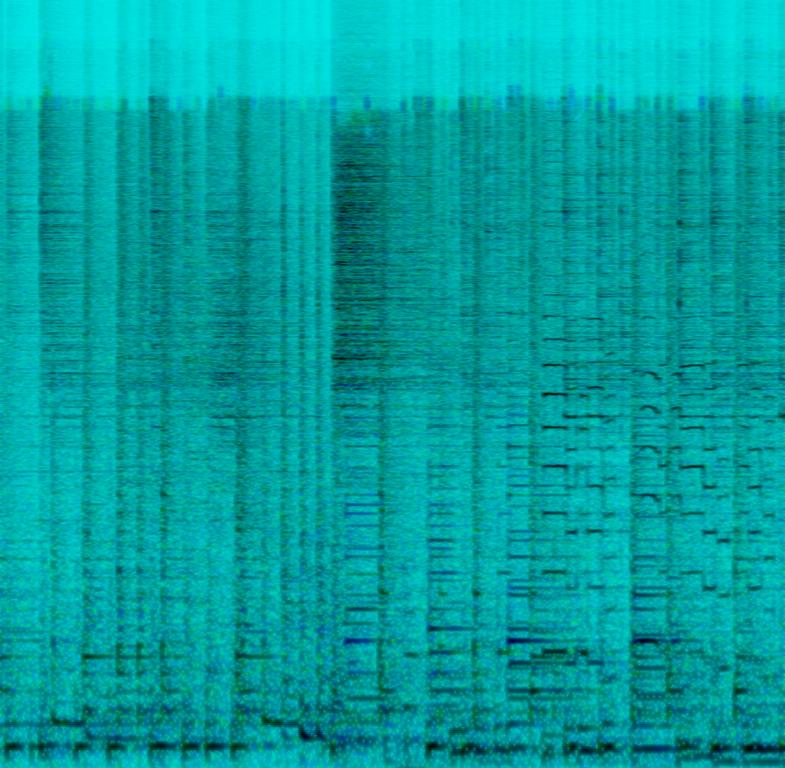
This jazz song features a saxophone solo. This is accompanied by percussion playing at a fast tempo. The overall tempo of this song is moderate. The double bass plays on the off beats. A piano plays jazz chords in the background. There are no voices in this song. This song can be played in a luxury bar.